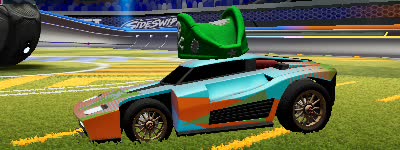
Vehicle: breakout